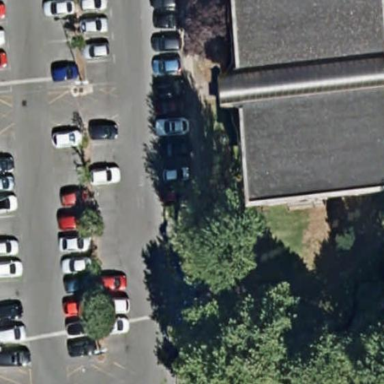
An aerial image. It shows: University building.